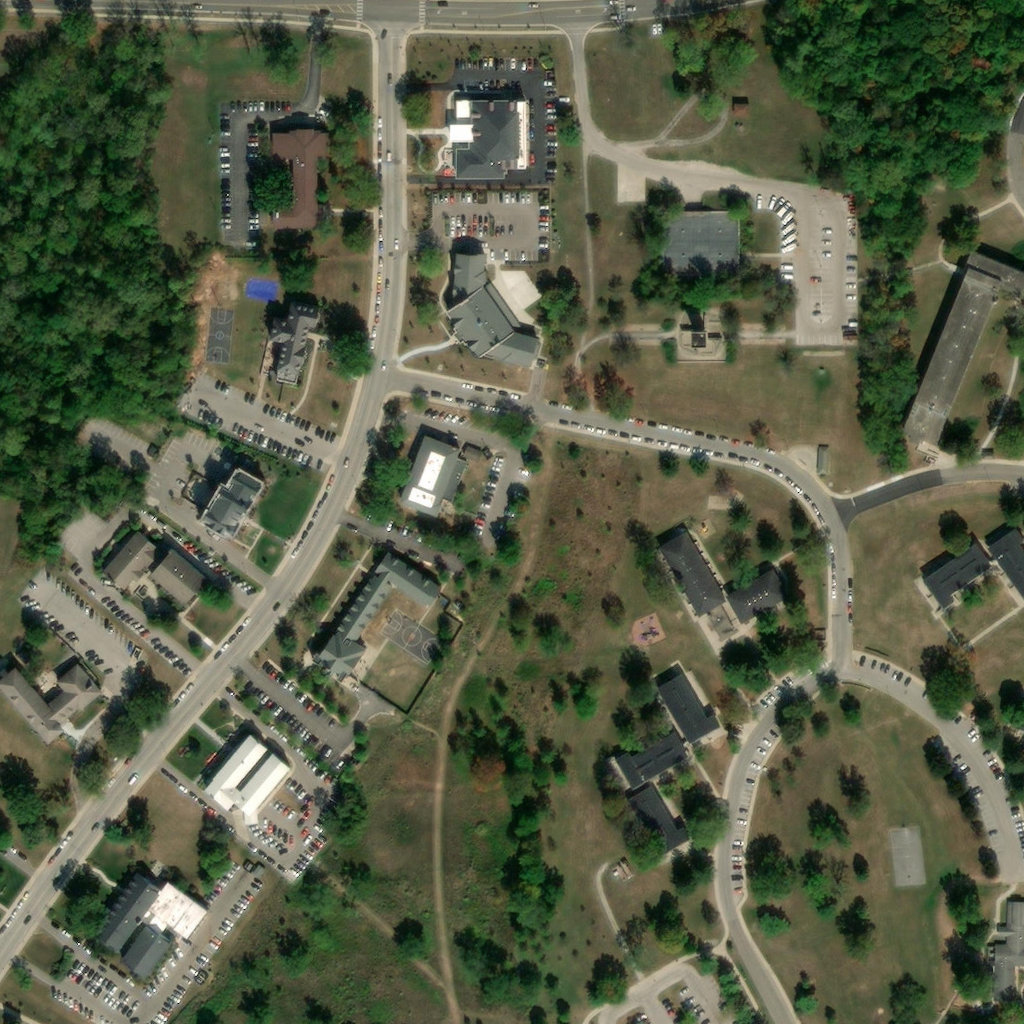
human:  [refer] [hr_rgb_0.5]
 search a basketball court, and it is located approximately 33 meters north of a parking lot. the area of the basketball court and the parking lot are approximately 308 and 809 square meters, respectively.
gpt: <box>[[20, 29, 22, 35, 0]]</box>

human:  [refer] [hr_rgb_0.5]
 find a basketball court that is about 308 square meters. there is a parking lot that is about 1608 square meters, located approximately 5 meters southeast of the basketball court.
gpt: <box>[[20, 29, 22, 35, 0]]</box>

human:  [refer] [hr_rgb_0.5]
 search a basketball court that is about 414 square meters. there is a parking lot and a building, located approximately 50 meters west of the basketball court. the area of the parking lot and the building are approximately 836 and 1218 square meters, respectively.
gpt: <box>[[38, 59, 44, 64, 0]]</box>